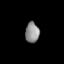
Tissue: lung
Cell type: Epithelial cells
Senescence score: 0.2188
Nuclear area (px): 283
Mean DAPI intensity: 139.707